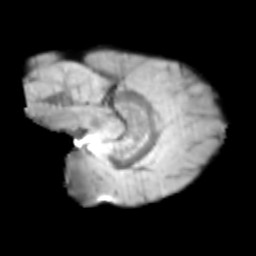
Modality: T2w
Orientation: sagittal
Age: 10
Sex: male
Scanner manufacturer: siemens
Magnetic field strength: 3 T
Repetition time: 3.8 s
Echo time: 0.07 s